Question: I've been looking up icons here:
<URL>
but I'm not clear what some of these icons are in the drop down menu for Java:

The obvious ones are:
- - - - - -
but what's the:
- 'ADD_TODO_ITEM_REQUEST'- 'onActivityResult'
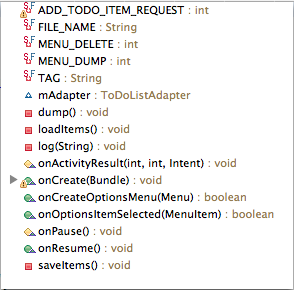
Answer: 'red blob' is 'private field'.
'solid blue triangle' is 'default method (package visible)'
Source & Ref.: <URL>